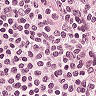
Metastatic tissue present: no